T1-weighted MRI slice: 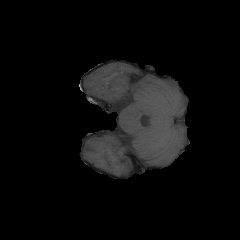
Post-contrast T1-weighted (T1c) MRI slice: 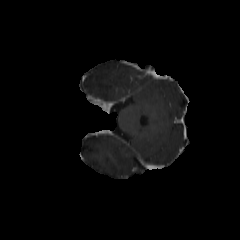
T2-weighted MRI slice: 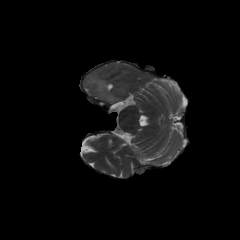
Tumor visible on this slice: yes